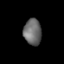
Tissue: lung
Cell type: T cells
Senescence score: 0.09037
Nuclear area (px): 454
Mean DAPI intensity: 106.313